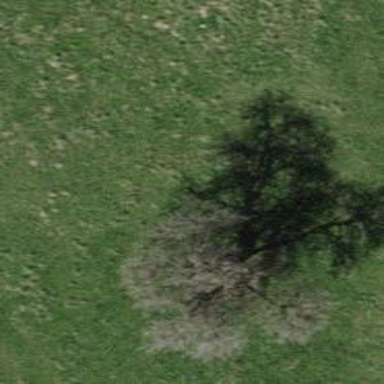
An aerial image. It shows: Urban area featuring tree as natural element.